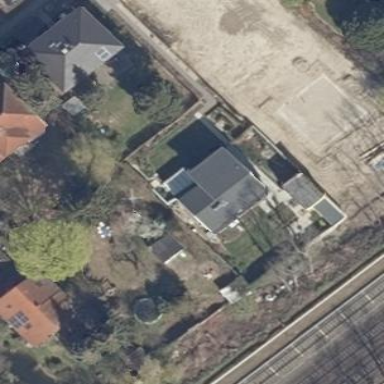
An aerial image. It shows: Detached building with gabled roof.